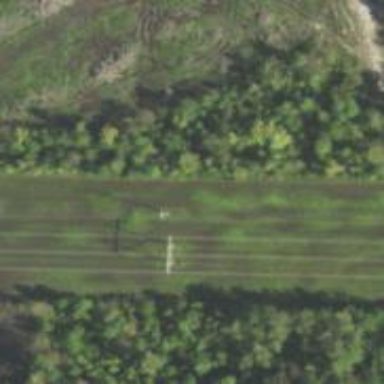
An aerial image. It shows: H-frame designed tower for power lines.